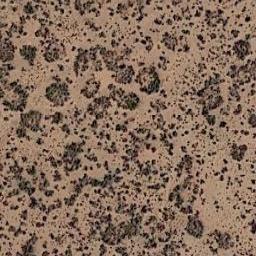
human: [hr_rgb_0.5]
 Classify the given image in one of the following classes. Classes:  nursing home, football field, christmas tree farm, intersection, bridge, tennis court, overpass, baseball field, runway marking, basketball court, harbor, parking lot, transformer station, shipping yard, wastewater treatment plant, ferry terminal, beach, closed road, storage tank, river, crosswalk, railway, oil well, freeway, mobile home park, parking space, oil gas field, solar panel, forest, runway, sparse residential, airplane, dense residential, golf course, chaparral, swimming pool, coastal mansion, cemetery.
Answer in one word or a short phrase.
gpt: chaparral